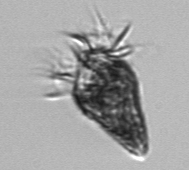
Label: Strombidium_wulffi